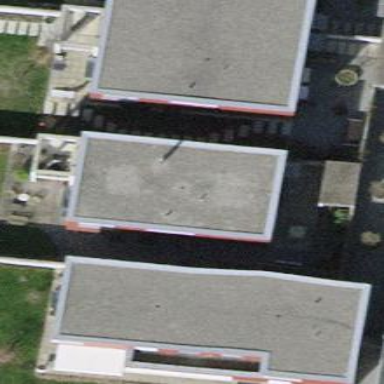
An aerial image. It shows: Building with flat roof.